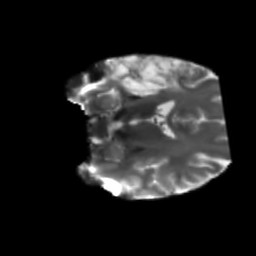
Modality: T2w
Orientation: coronal
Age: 36
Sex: female
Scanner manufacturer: siemens
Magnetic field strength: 3 T
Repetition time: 5.25 s
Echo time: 0.08 s